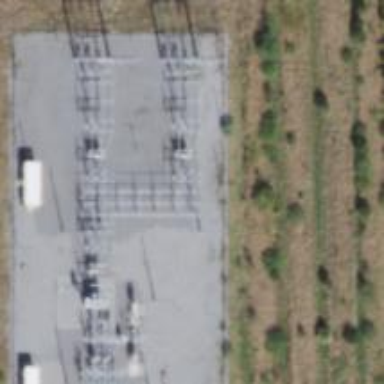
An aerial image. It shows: Switch for power supply.